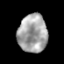
Tissue: prostate
Cell type: Epithelial cells
Senescence score: 0.3496
Nuclear area (px): 1092
Mean DAPI intensity: 163.984